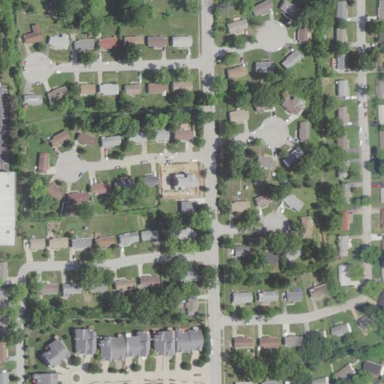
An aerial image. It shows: Single-family residential area.